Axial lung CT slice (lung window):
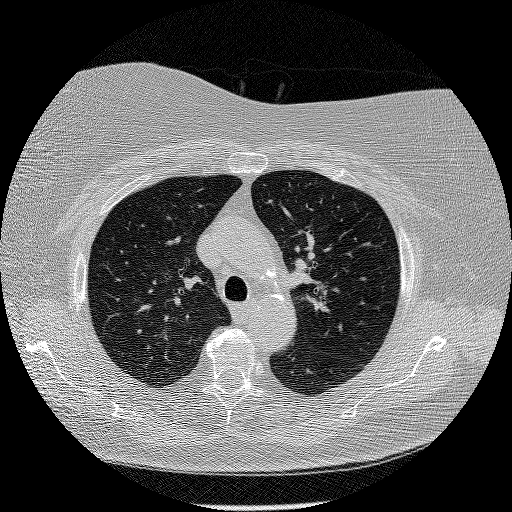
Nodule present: no